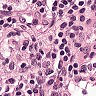
Metastatic tissue present: yes